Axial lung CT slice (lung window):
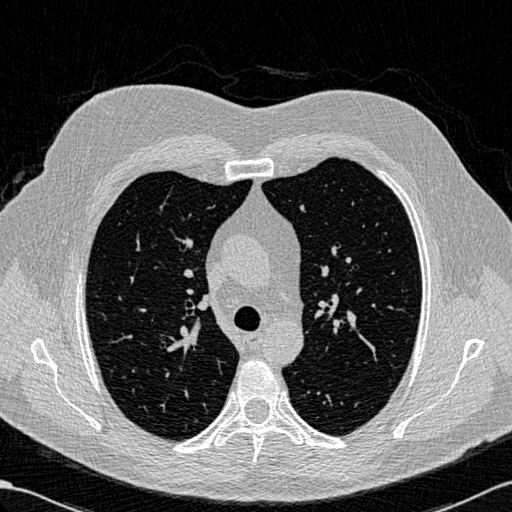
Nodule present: no